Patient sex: F
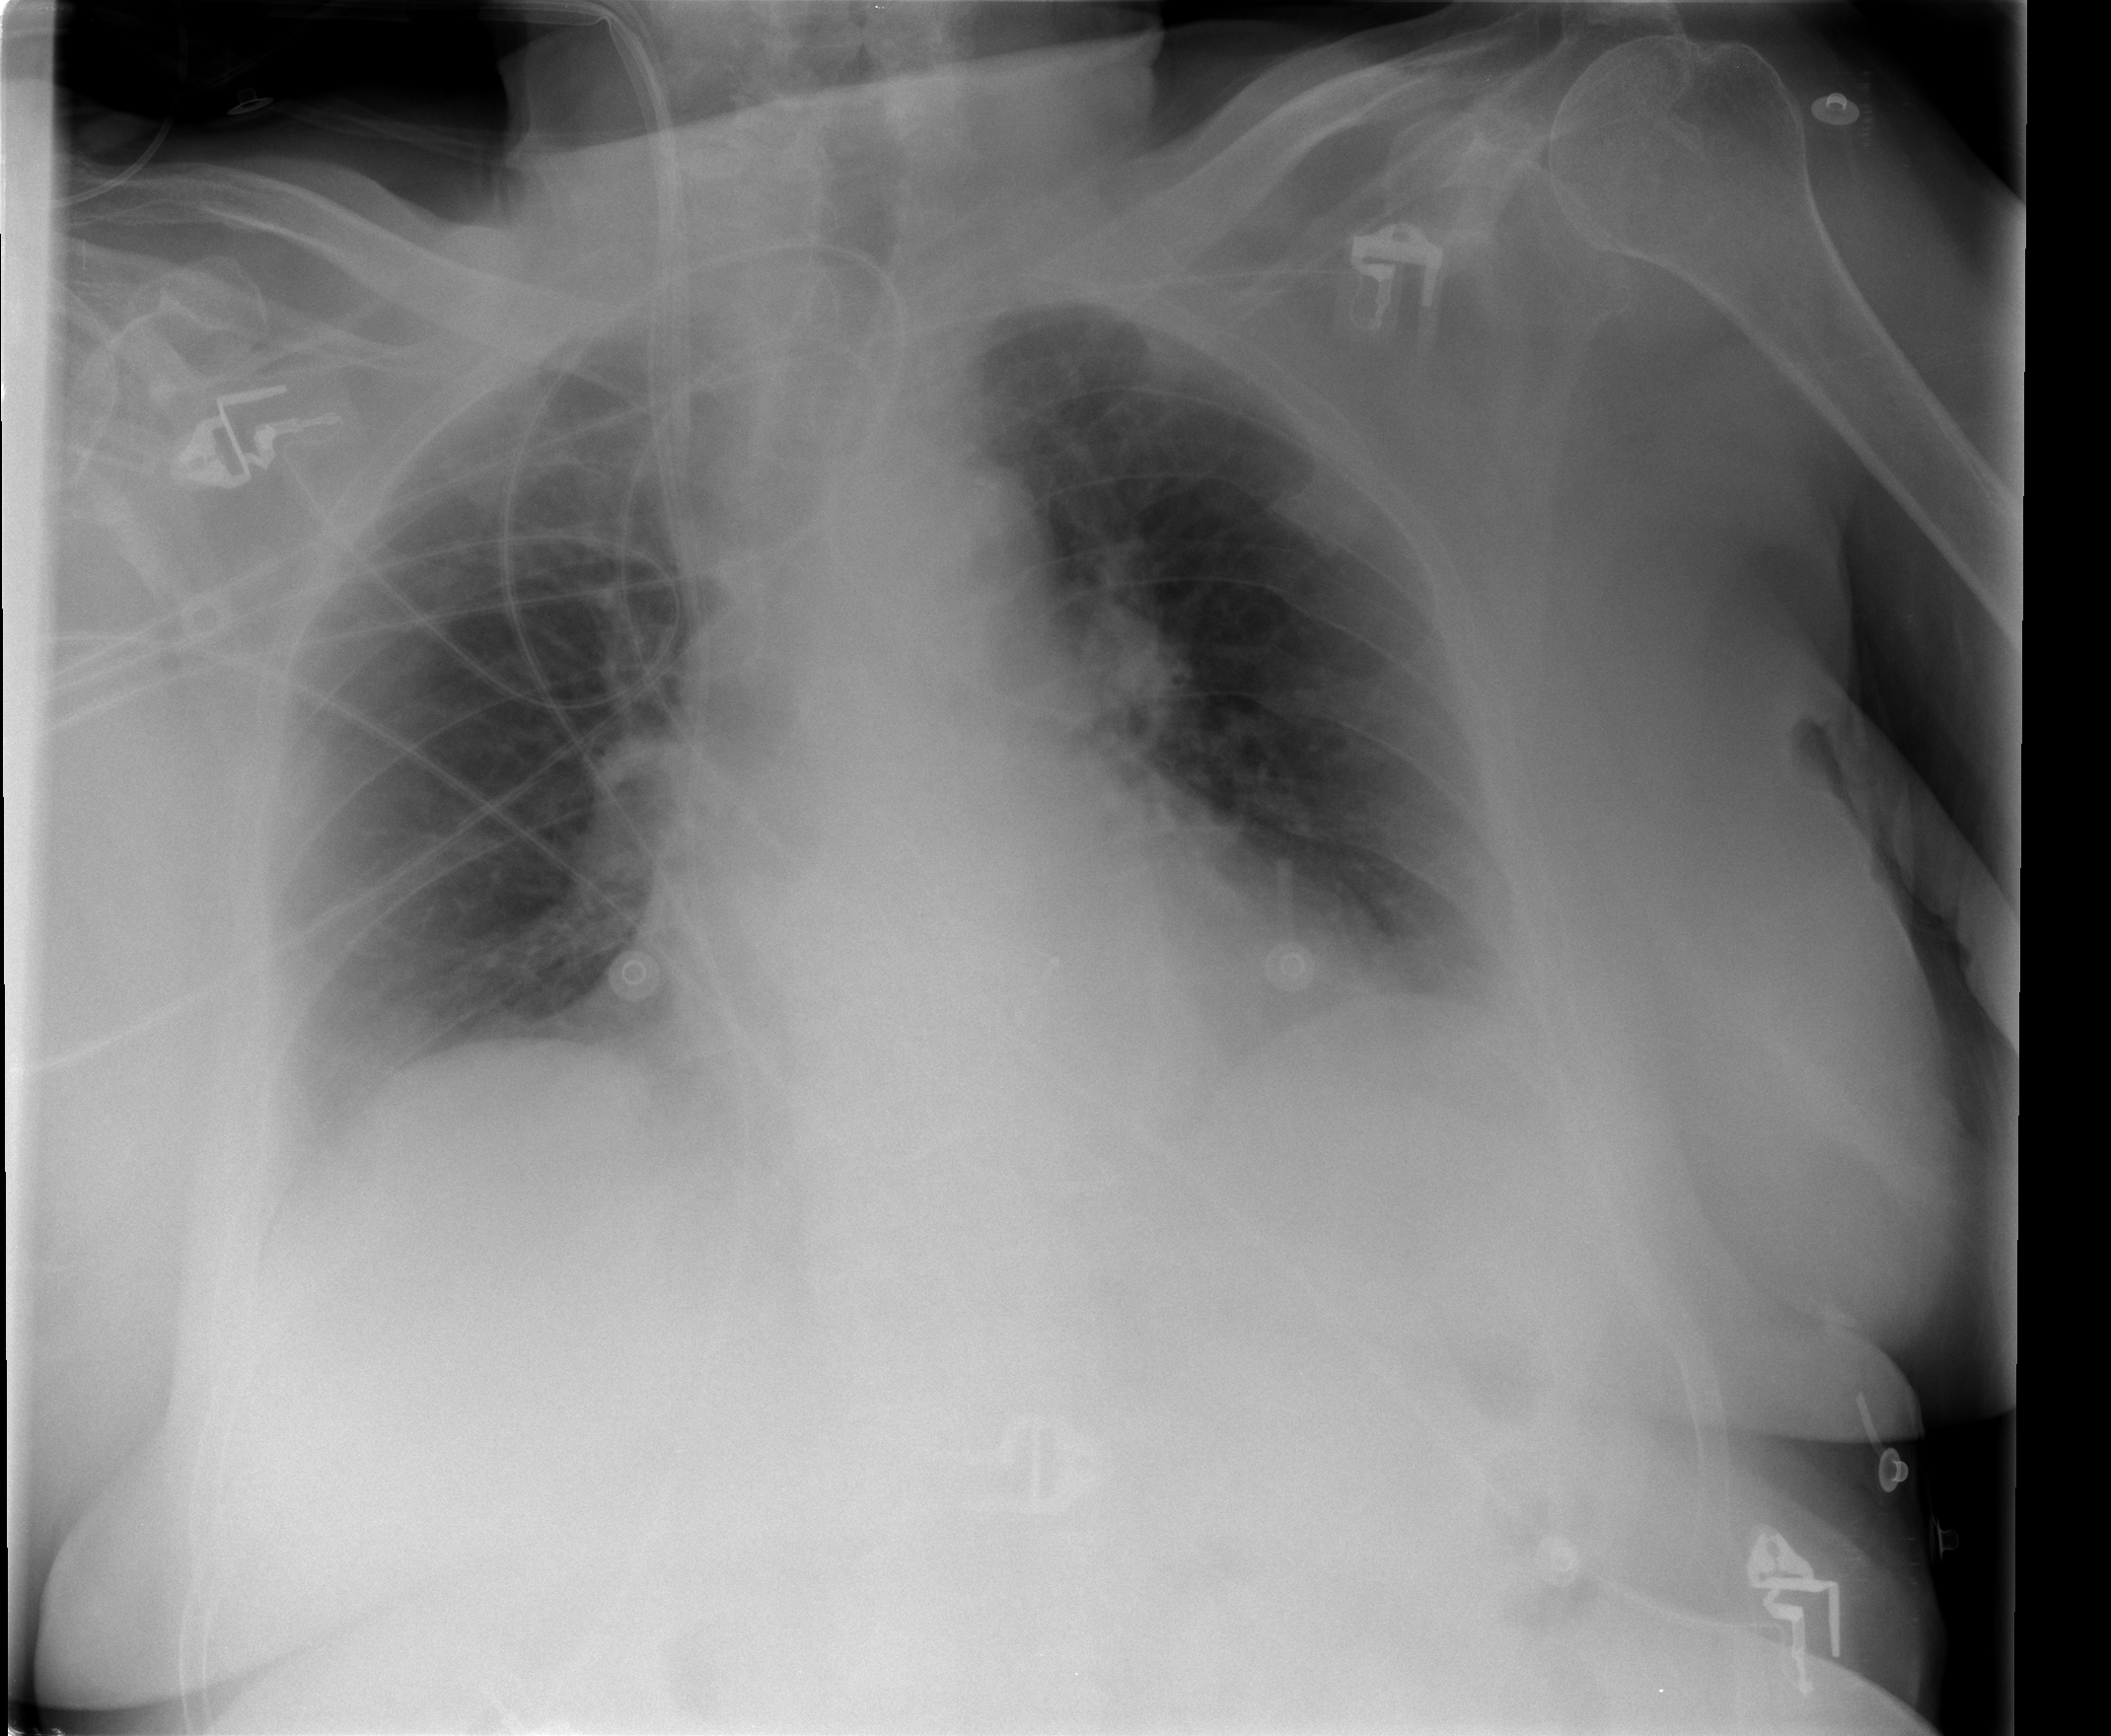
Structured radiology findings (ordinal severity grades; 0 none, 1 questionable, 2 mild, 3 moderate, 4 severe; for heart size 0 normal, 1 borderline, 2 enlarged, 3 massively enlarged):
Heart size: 1
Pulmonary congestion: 0
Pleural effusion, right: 0
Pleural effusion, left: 0
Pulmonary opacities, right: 0
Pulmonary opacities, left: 0
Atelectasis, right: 0
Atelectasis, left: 2